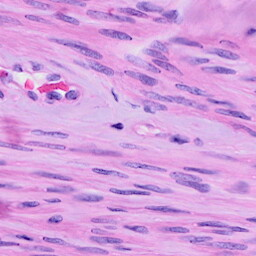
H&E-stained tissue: Ovarian